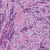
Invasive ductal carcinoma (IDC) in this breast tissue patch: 1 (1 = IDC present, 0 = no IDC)